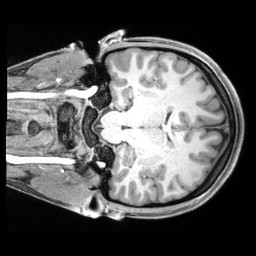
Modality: T1w
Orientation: coronal
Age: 20
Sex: female
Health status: healthy
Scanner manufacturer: siemens
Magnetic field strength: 3 T
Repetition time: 2.4 s
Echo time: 0.00194 s